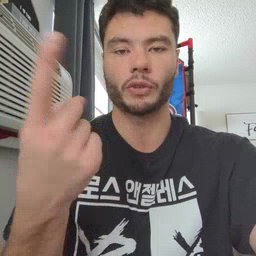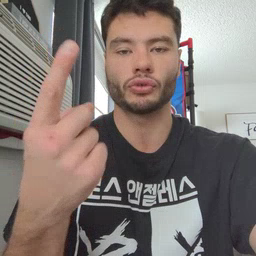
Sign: first